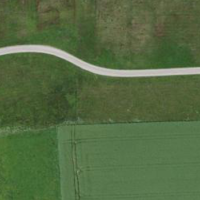
EUNIS habitat code: 25
Species observed at this site:
Lysimachia vulgaris
Filipendula ulmaria